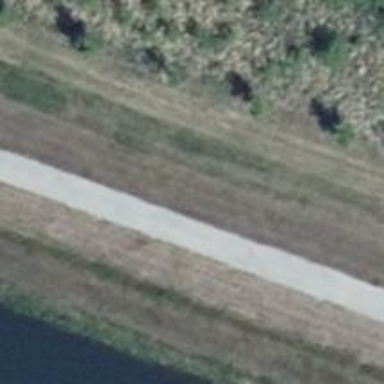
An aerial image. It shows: Grass track with grade5 track type.